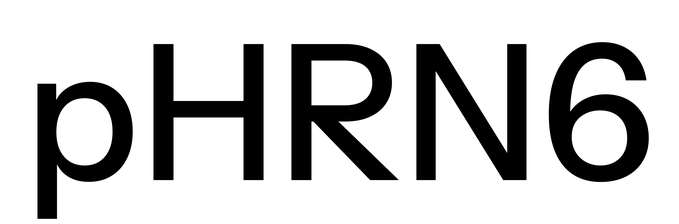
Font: InstrumentSans_Medium